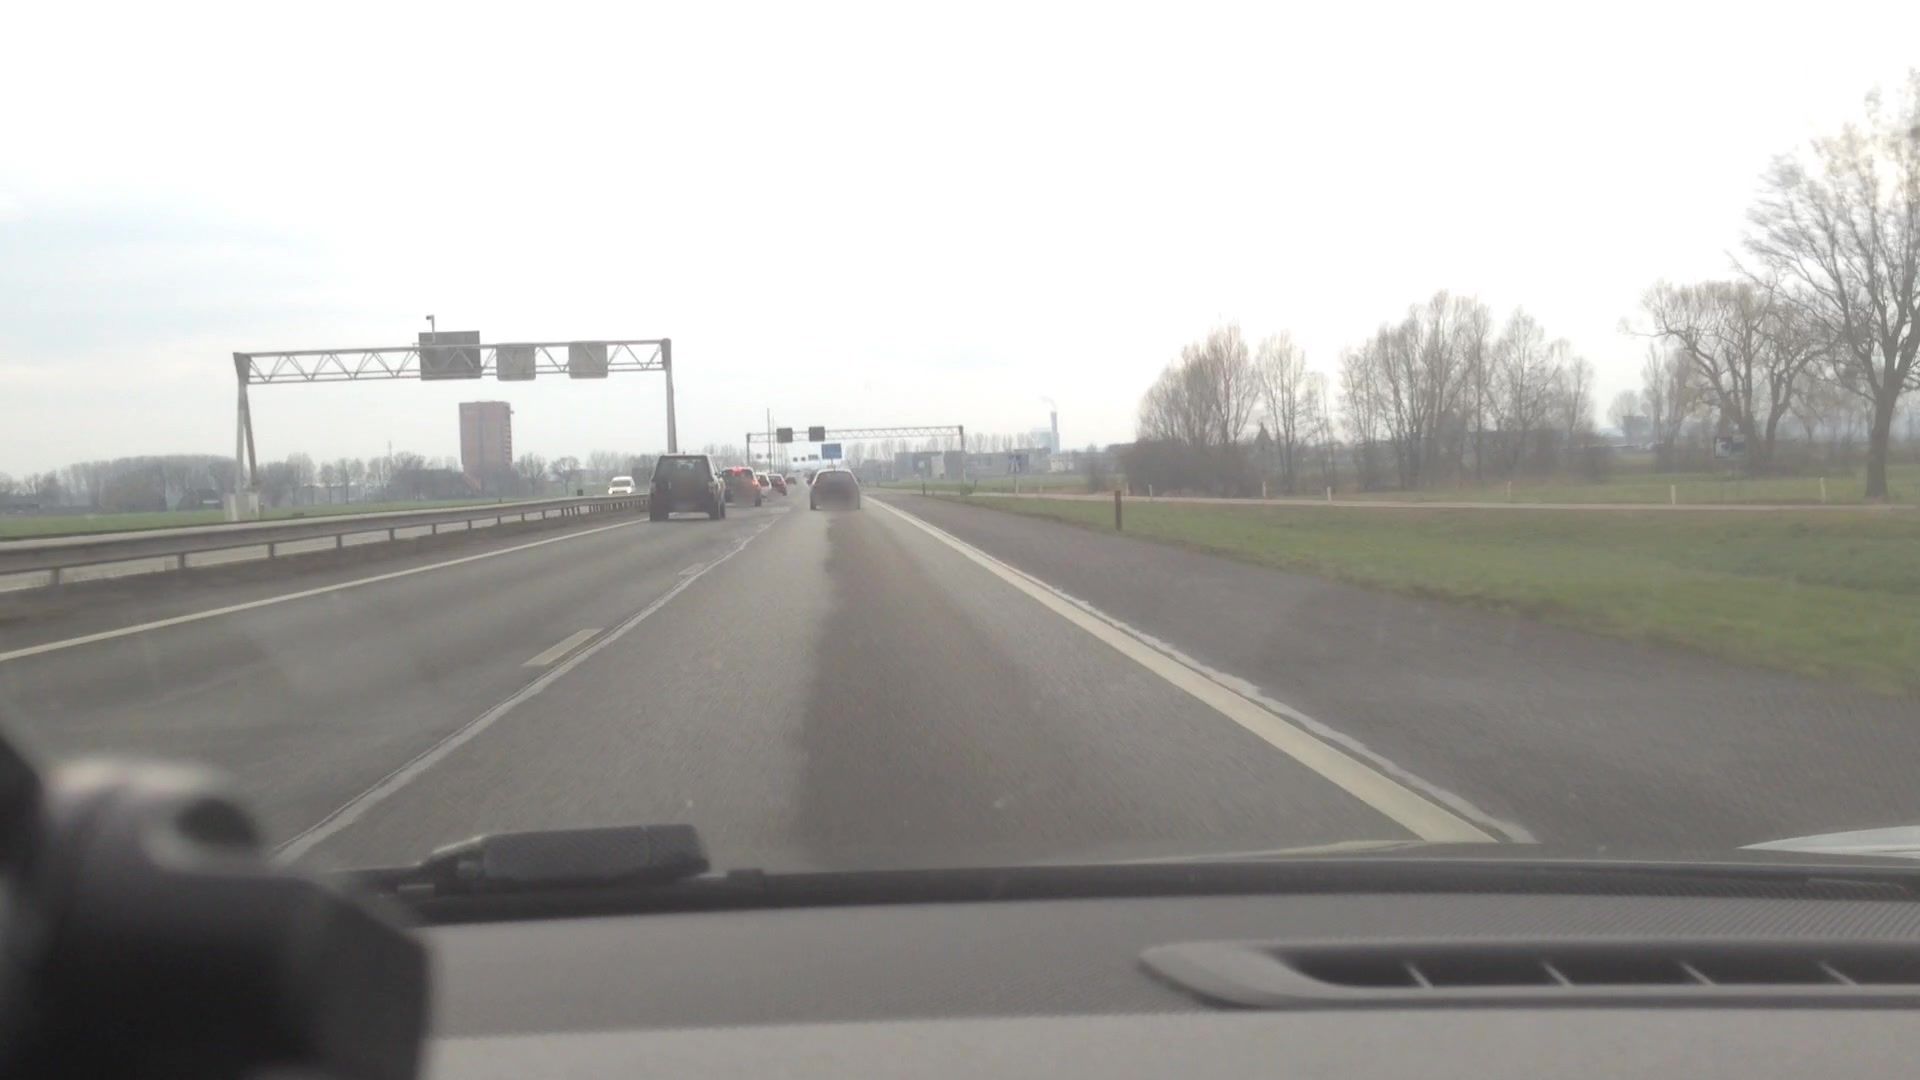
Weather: cloudy
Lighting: day
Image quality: slightly poor
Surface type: driving surface
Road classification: rest_area
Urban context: suburban or peri-urban
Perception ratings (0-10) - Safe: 1.08, Lively: 1.34, Beautiful: 5.12, Boring: 5, Depressing: 5.3, Wealthy: 0.65